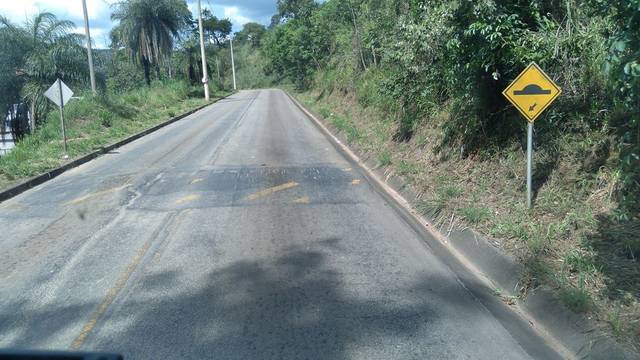
Region: Brazil
Coordinates: -19.874, -43.858